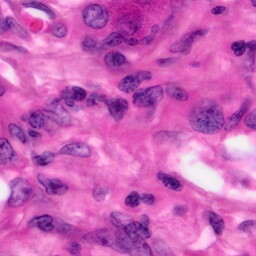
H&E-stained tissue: Pancreatic